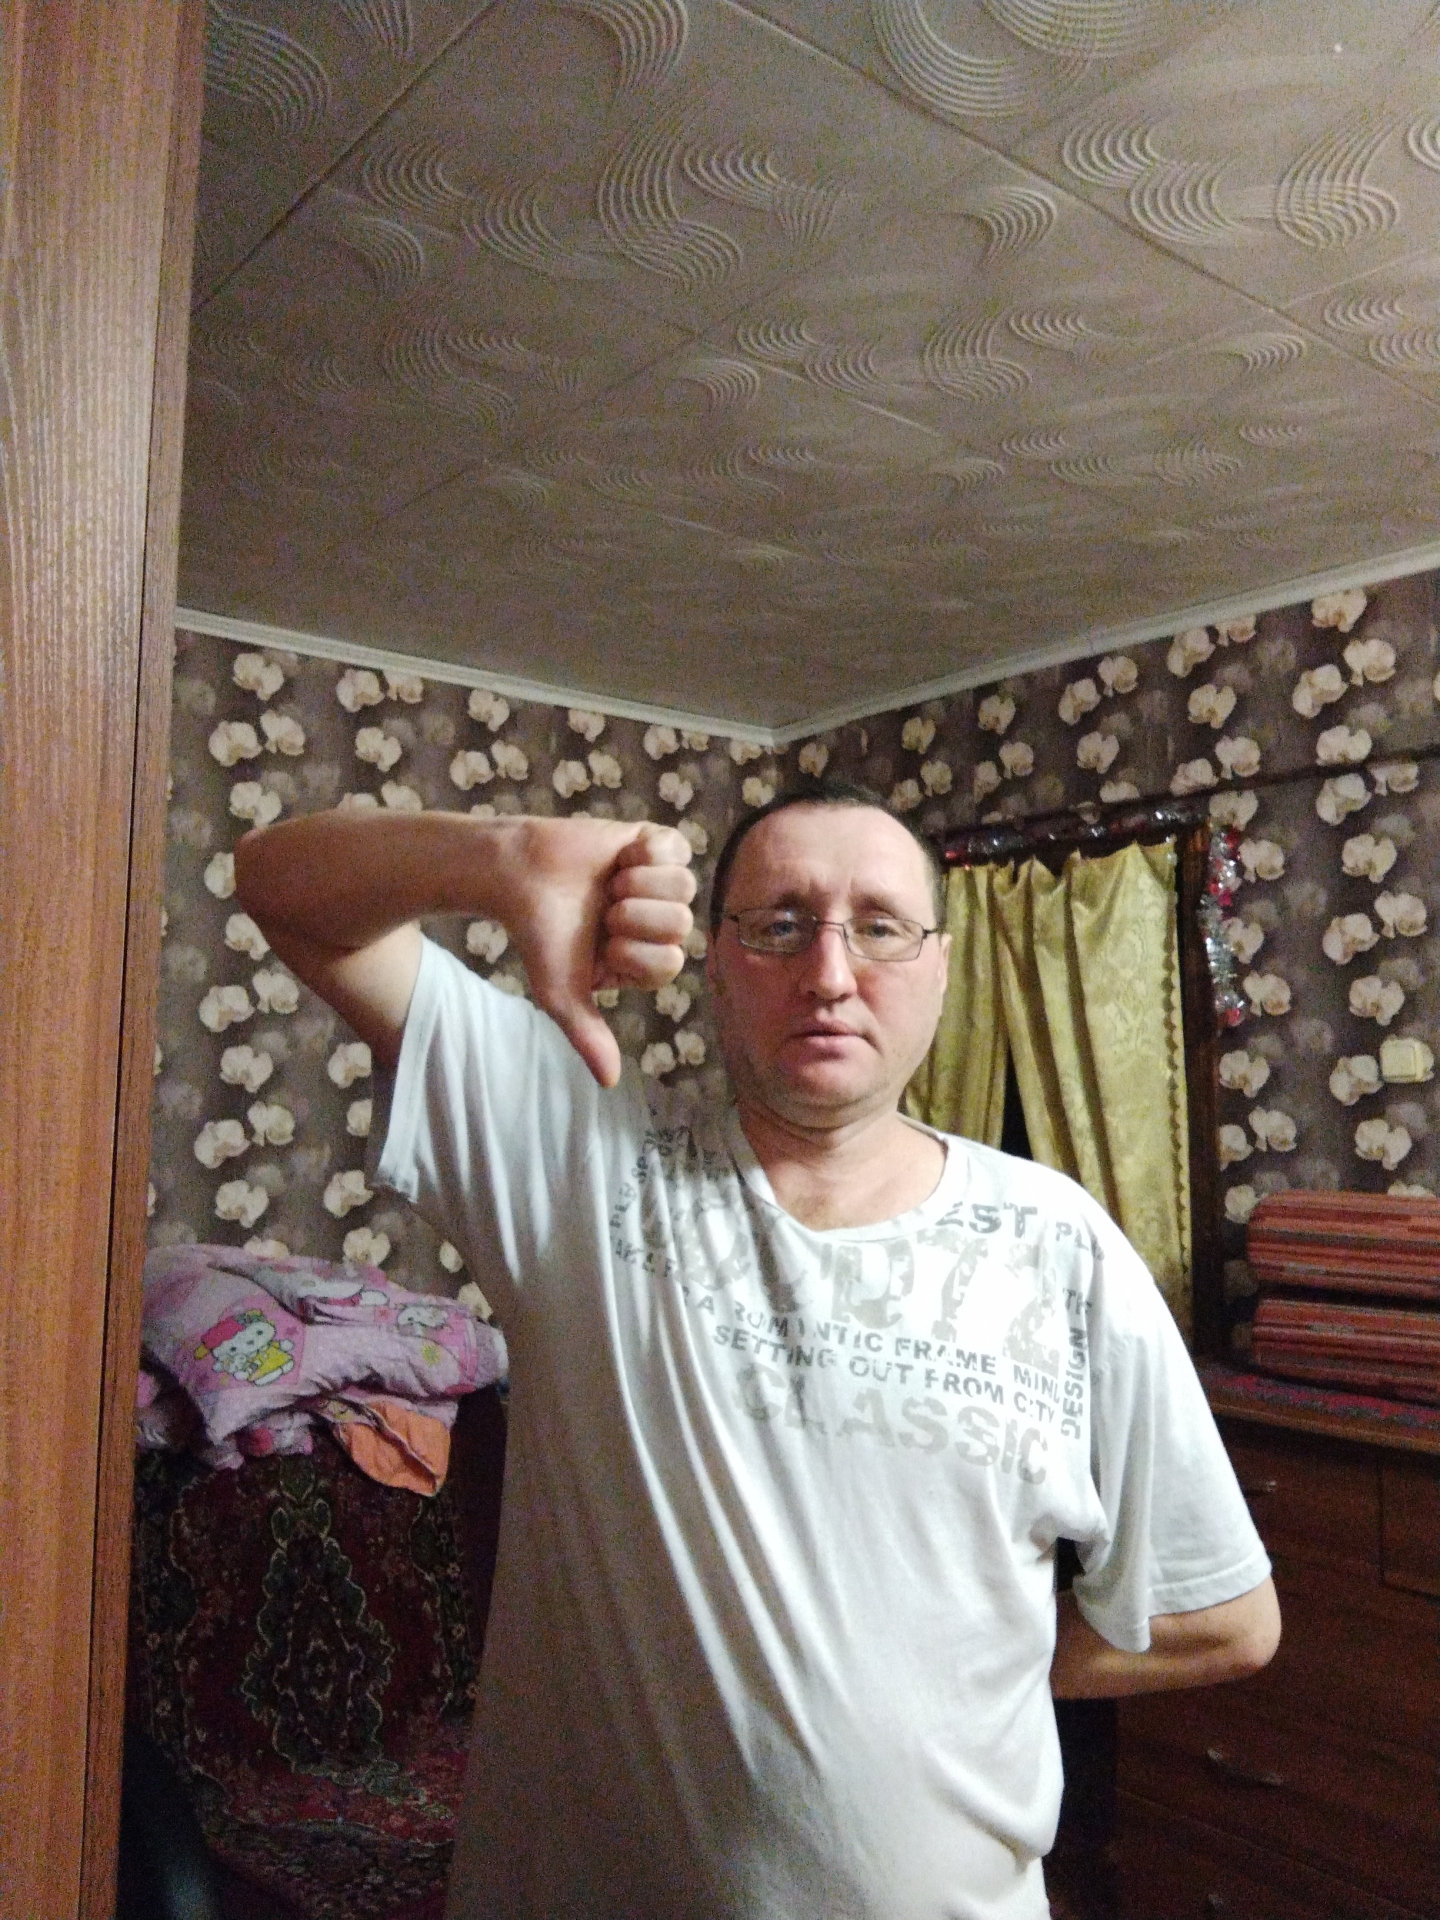
Label: noise